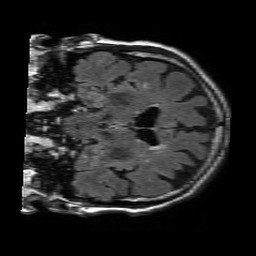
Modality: FLAIR
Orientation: coronal
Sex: male
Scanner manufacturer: philips
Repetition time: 11 s
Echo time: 0.125 s